Interaction volume radius: 5 \u00c5
Interaction volume height: 40 \u00c5
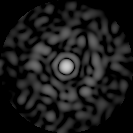
Disorder parameter: 0.8253